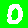
Digit: 0